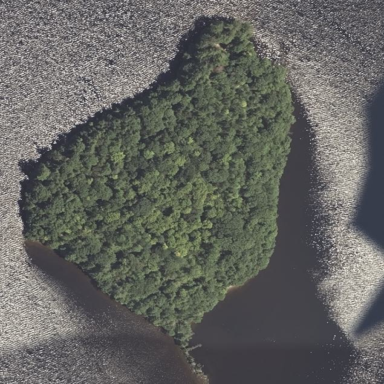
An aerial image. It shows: Island covered with woodland.